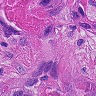
Metastatic tissue present: yes